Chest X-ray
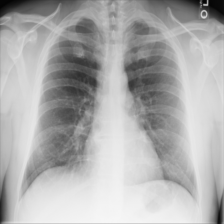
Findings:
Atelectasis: negative
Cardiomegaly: negative
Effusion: negative
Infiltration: negative
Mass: negative
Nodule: negative
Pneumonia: negative
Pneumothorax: negative
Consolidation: negative
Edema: negative
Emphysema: negative
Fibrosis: negative
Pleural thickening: negative
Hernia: negative